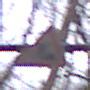
Verkehrszeichen: Arbeitsstelle
Umgebung: Outdoor, Nature
Tageszeit: Midday
Wetter: Overcast
Licht: Natural
Jahreszeit: Autumn
Kontrast: LowContrast